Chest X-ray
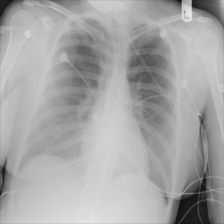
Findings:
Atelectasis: positive
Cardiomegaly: negative
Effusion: negative
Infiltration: negative
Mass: negative
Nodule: negative
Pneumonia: negative
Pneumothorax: negative
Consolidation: negative
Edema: negative
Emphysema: negative
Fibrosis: negative
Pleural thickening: negative
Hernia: negative